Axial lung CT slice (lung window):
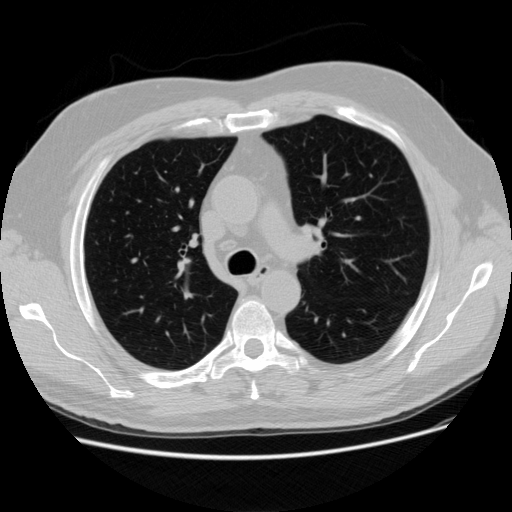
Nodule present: no